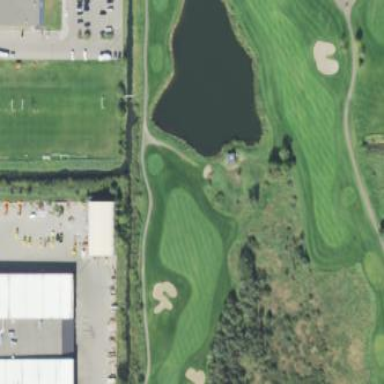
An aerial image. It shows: Rough grassy area used for golf.